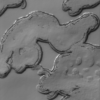
Label: not_dusty